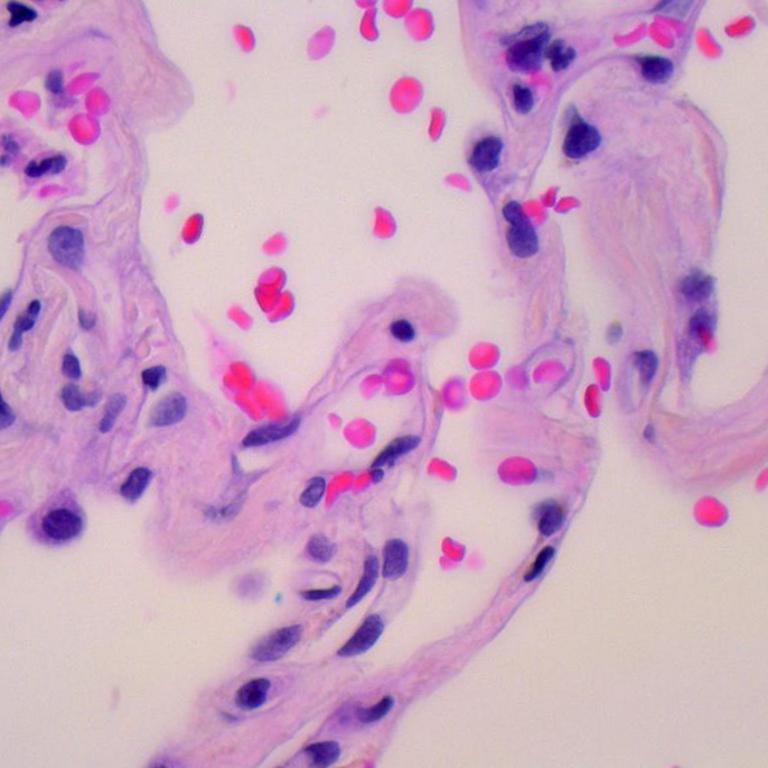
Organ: lung
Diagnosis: benign